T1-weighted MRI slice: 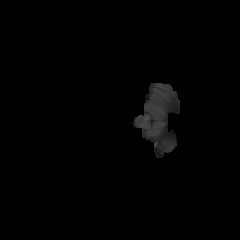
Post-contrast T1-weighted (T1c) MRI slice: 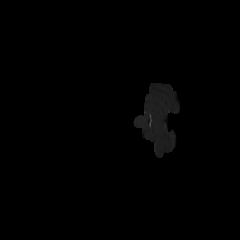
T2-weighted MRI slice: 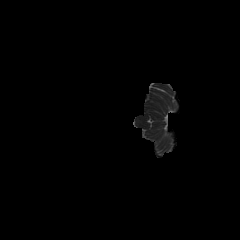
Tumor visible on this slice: no